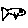
Label: fish